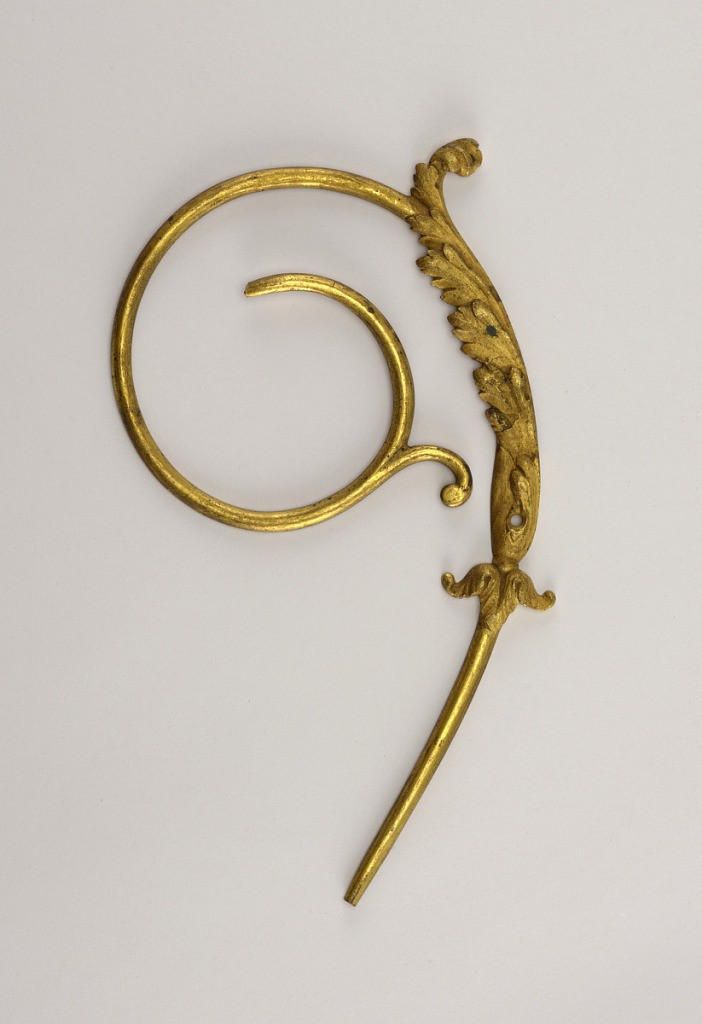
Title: Mount
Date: ca. 1805
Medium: Gilt bronze
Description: Winged female sphinx facing right with acanthus leaf crown from which springs an ancanthus-like flower, a tall symmetrically leafed and berried stem and a long spiraled leafed stem ending in a rosette. Sphinx's tail is an elongated acanthus leaf ending in a double spiraled stem, each of which terminates in a rosette. Seven screw holes and two small threaded projections under feet for attachment to wood. End broken off center stem projecting from crown.